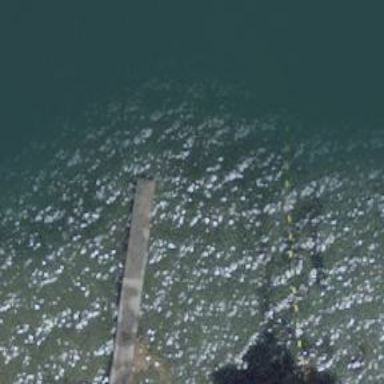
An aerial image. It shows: Man-made pier.